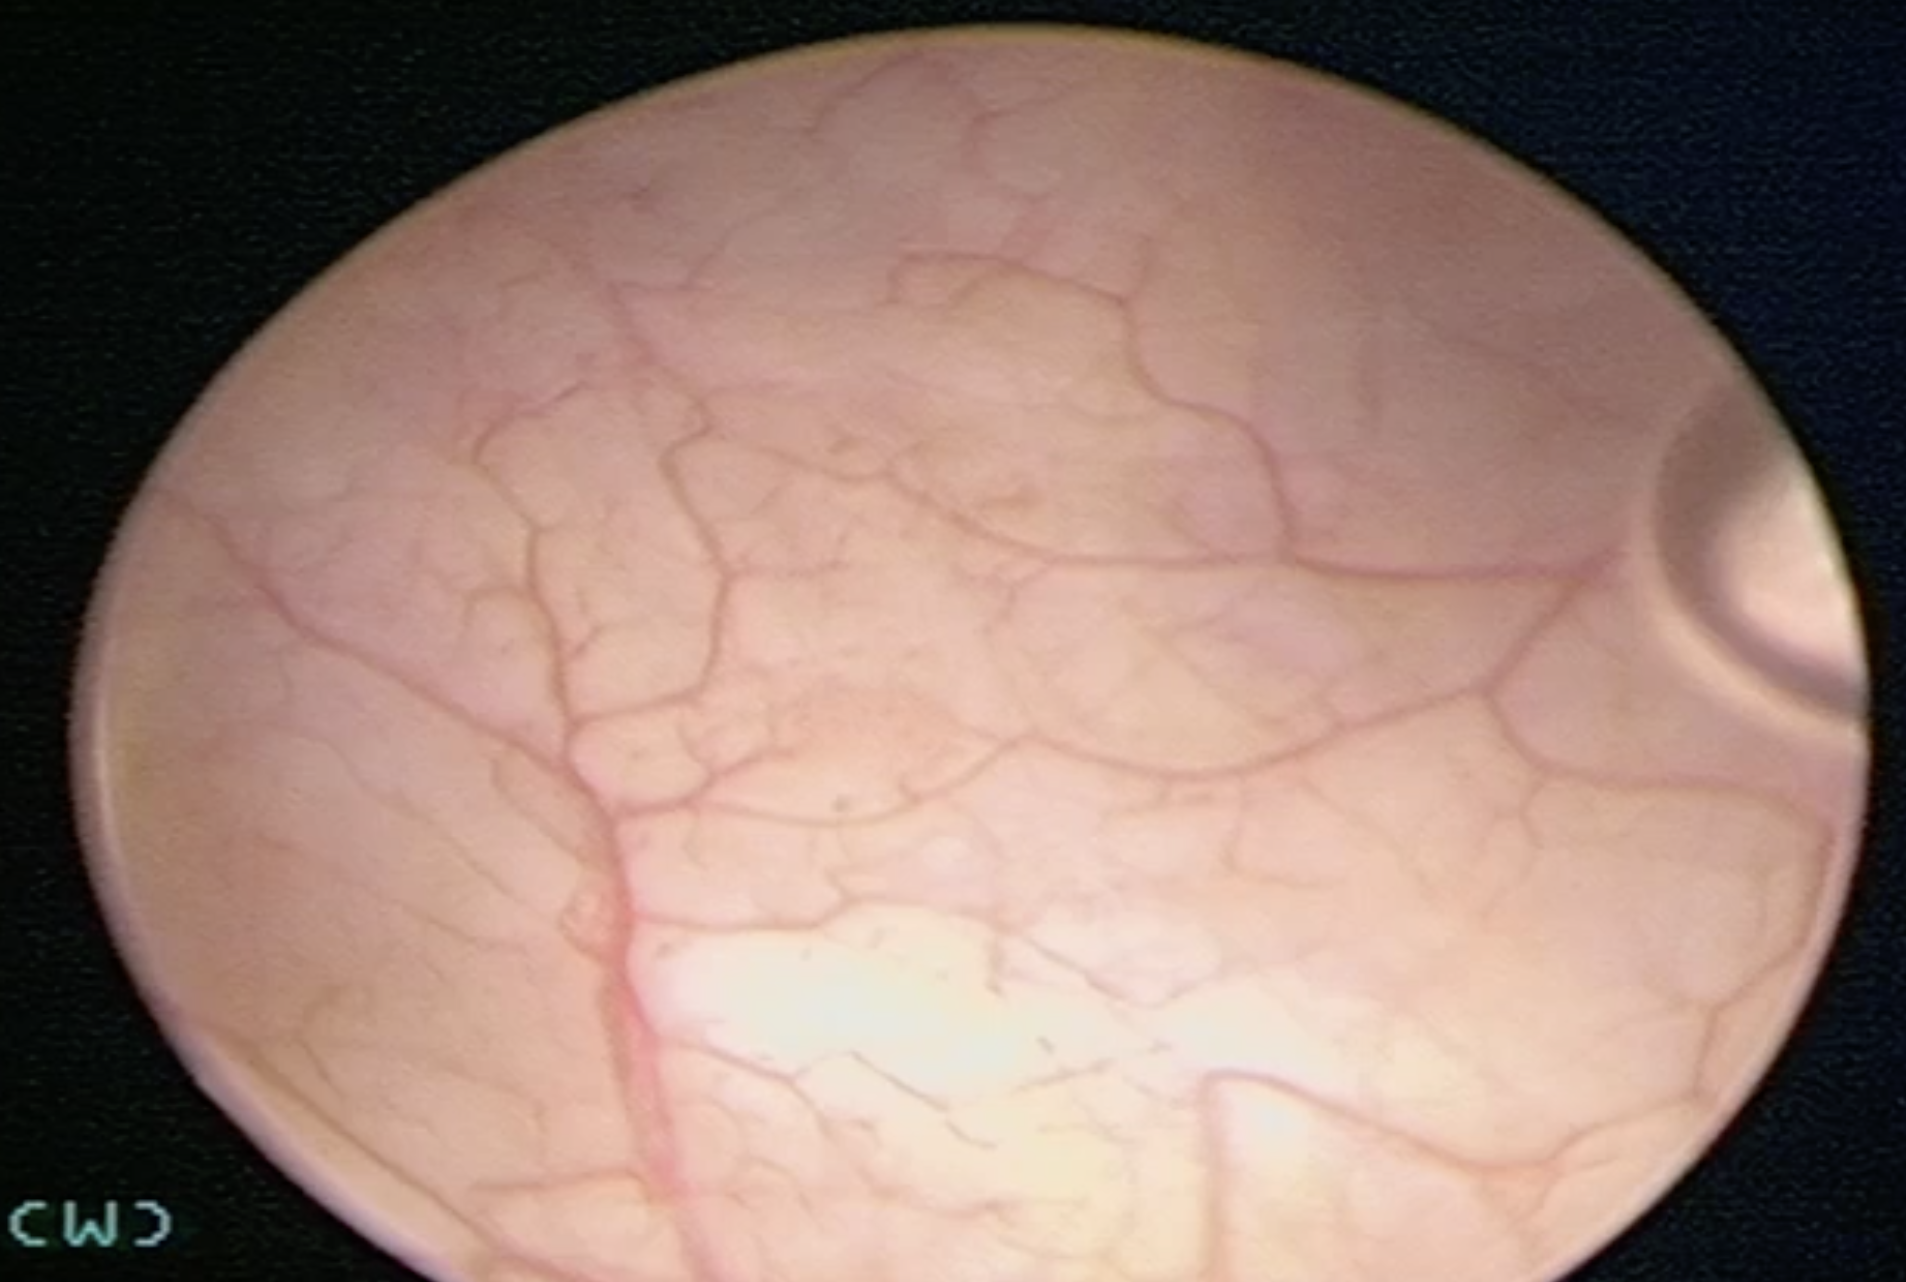
Modality: WLC
Class: Malignant
Subclass: LowGradePapillary
Lesion: L2
Stage: Ta
Morphology: Papillary
Bladder cancer association: Yes